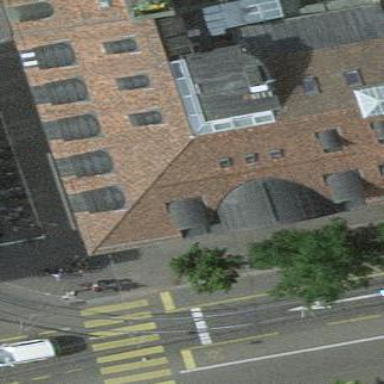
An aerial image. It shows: Building with gabled roof made of roof tiles.